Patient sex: M
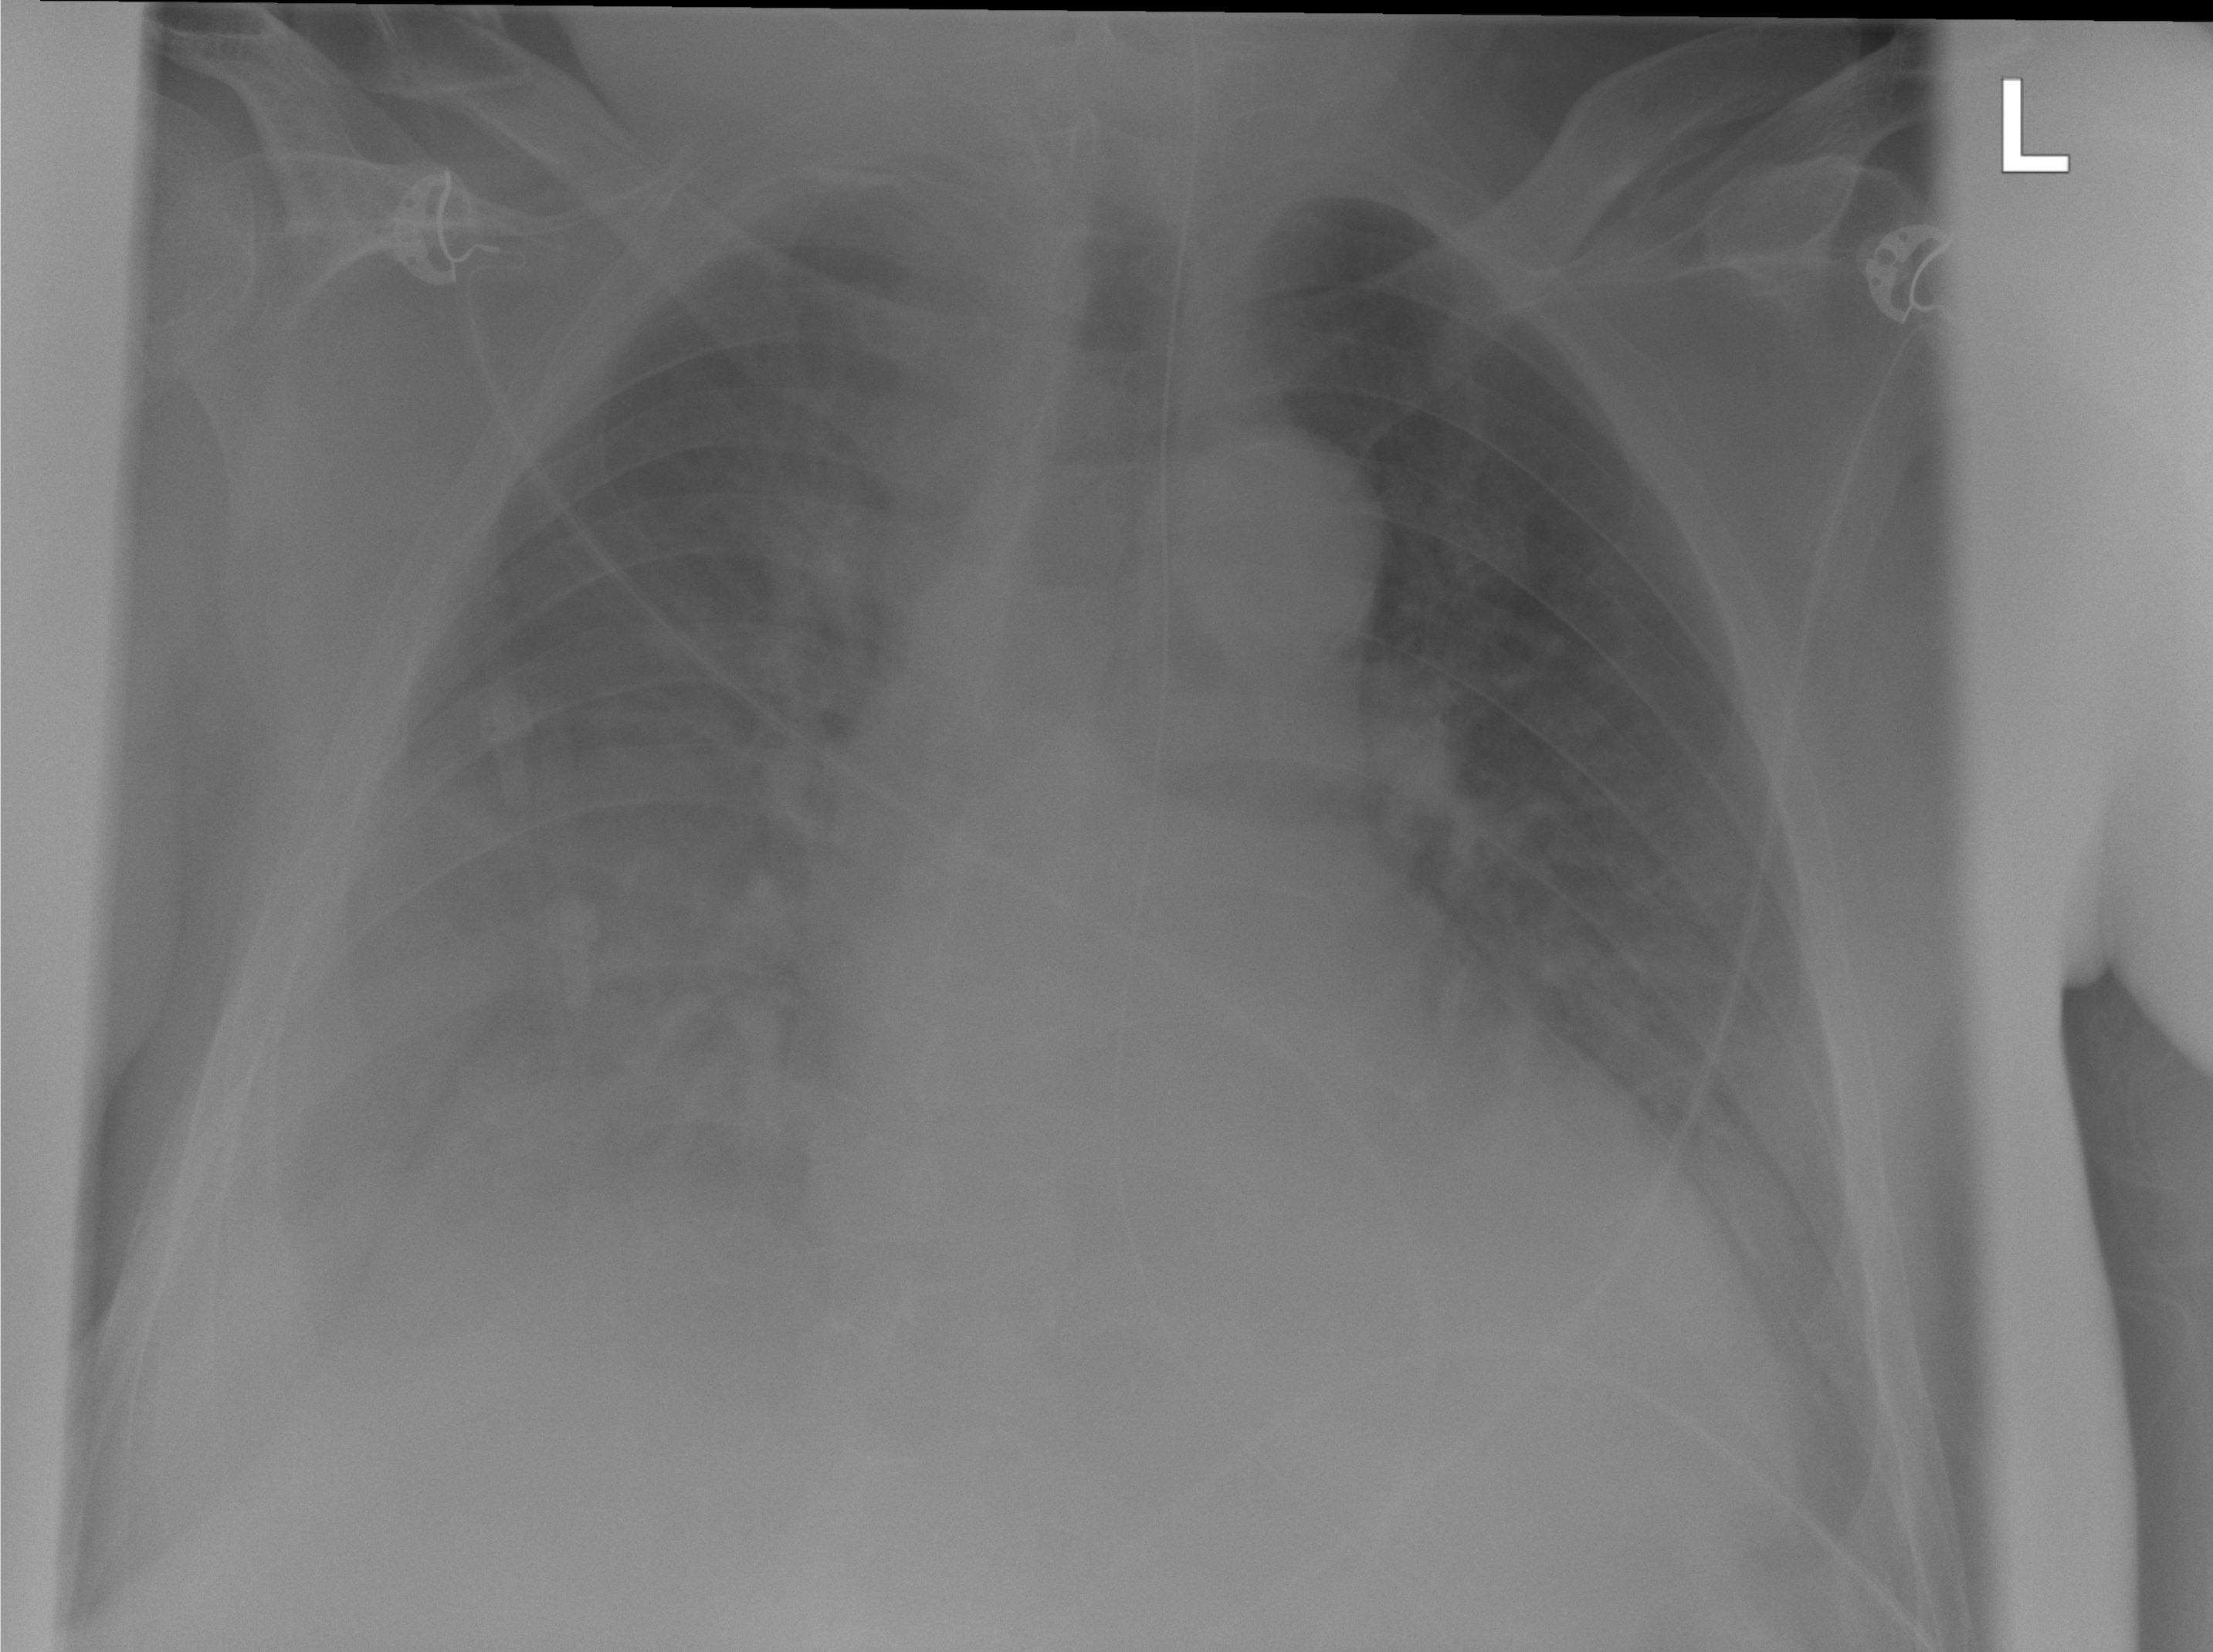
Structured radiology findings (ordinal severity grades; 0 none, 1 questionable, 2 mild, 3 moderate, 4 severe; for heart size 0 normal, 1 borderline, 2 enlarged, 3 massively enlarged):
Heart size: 2
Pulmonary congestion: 0
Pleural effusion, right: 2
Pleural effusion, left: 2
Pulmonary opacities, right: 2
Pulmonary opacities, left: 0
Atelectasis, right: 2
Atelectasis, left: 2